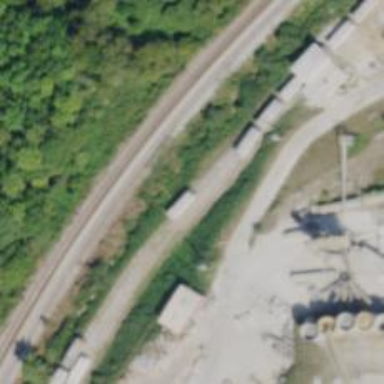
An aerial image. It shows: Railway spur service.